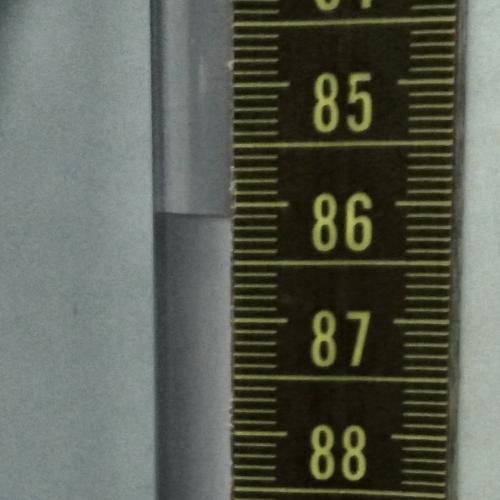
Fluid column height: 86.1 cm